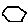
Label: hexagon